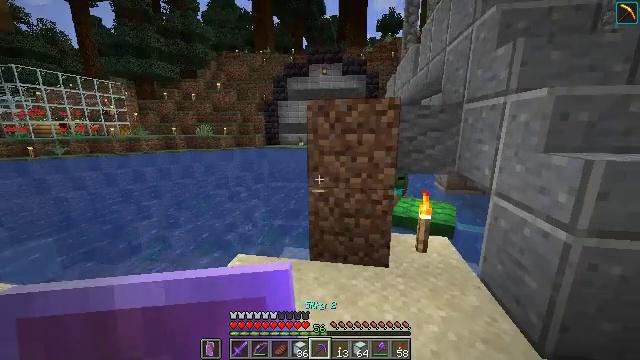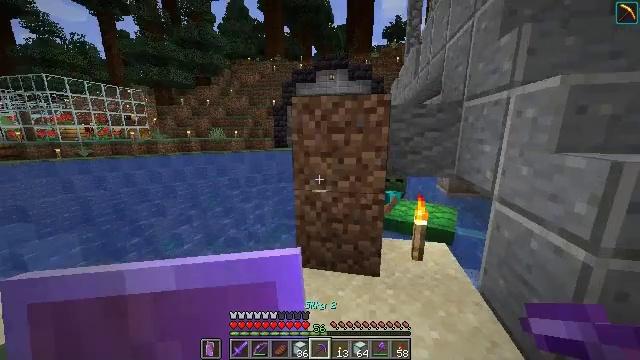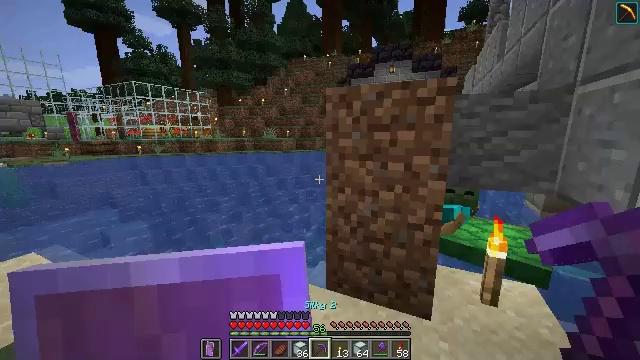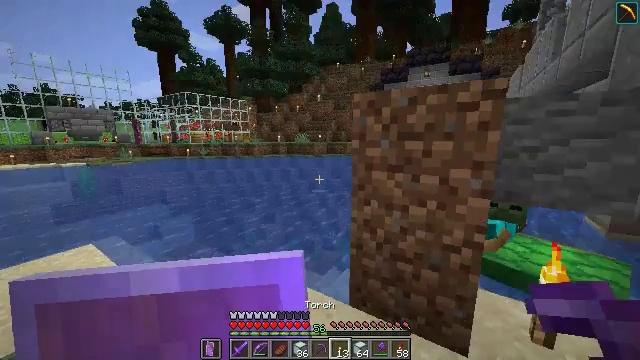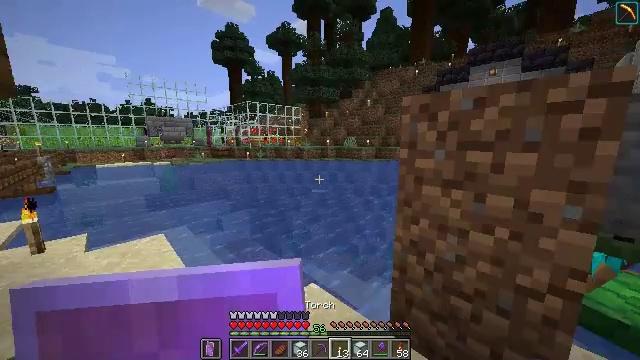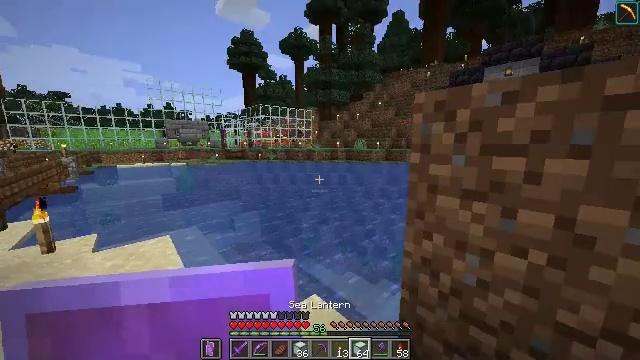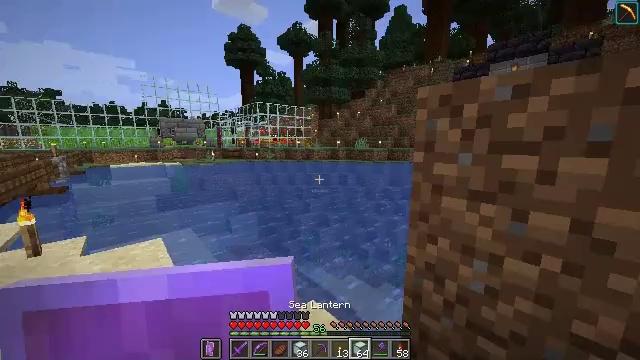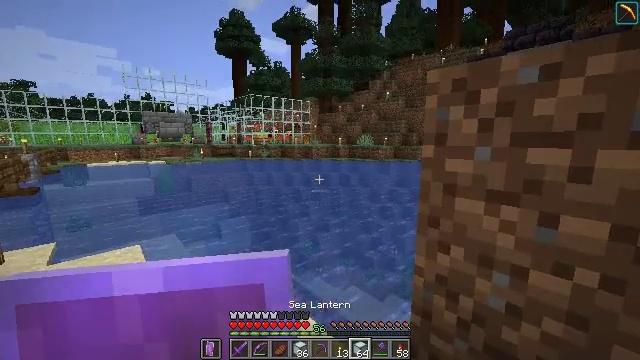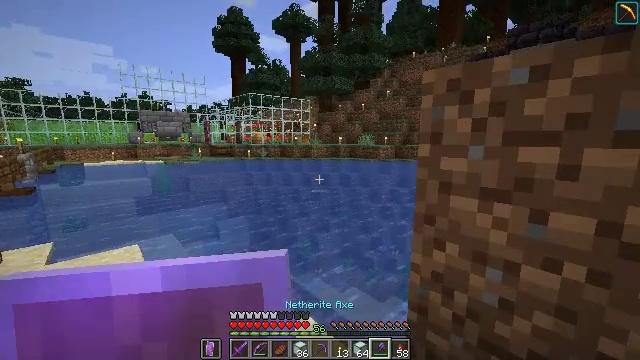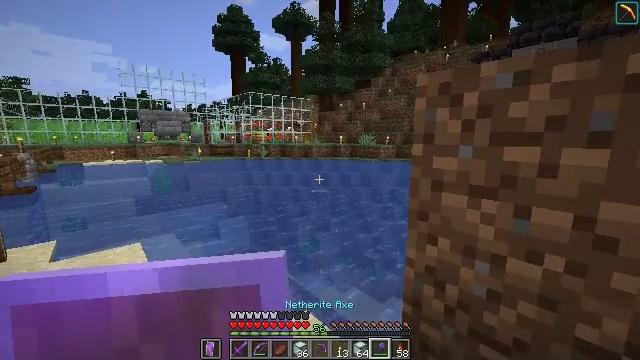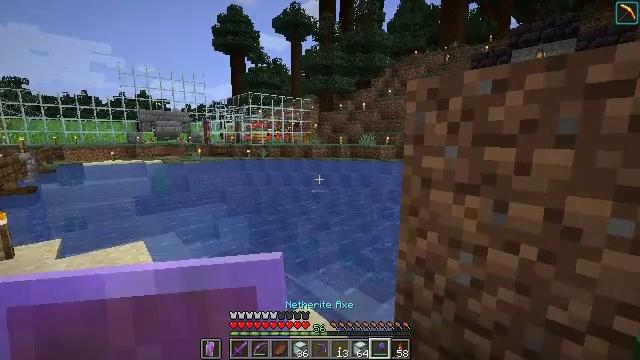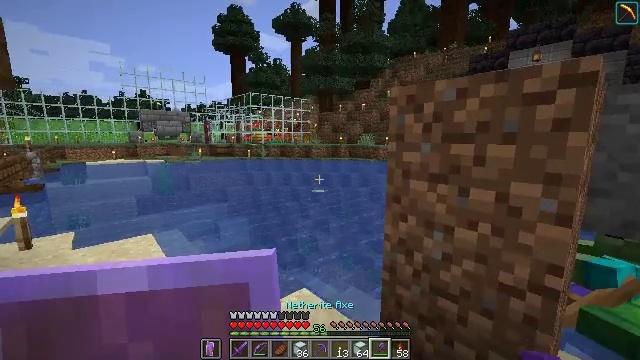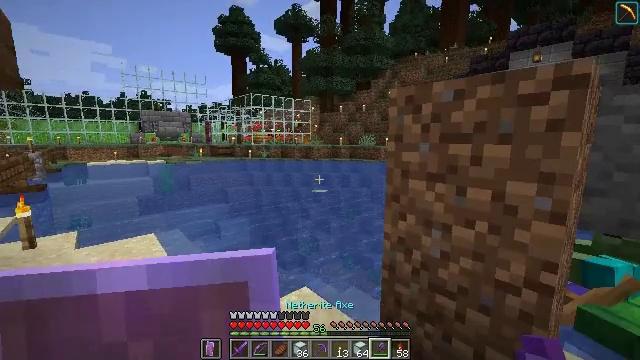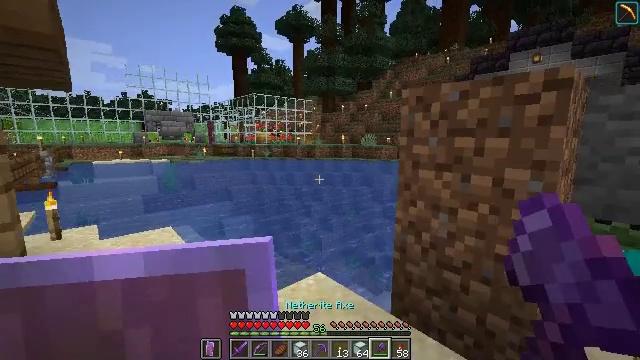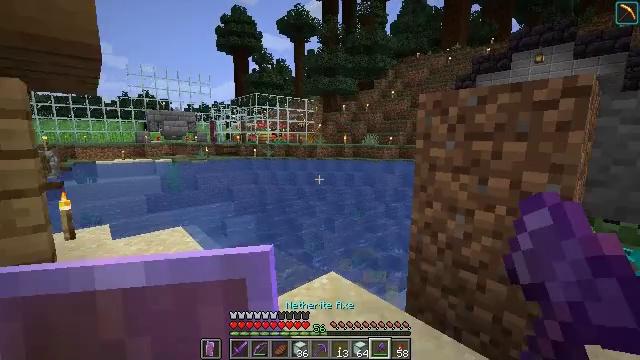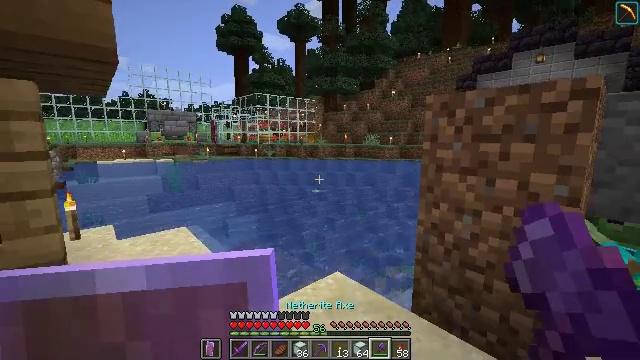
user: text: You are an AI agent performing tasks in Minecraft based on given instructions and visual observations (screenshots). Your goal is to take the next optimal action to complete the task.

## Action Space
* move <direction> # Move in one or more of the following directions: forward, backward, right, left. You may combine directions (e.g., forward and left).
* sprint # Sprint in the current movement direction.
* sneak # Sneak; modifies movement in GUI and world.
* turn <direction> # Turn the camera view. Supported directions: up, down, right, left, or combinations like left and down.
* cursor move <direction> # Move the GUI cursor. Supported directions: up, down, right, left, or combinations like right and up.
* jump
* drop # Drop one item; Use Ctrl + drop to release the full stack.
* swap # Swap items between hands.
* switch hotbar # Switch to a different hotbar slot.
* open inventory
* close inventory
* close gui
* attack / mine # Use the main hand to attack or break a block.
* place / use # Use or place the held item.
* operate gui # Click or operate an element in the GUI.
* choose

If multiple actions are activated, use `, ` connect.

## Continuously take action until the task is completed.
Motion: motion action
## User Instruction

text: Pick up the green carpet.
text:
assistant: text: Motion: move forward and move right, sprint, turn left
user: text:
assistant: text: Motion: move forward, sprint, turn left
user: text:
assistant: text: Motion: move forward, sprint, turn left
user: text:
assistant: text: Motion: move forward, sprint, turn left
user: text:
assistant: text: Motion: turn left
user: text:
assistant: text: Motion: no_op
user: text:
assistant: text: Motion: no_op
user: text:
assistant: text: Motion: move back
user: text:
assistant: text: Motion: move back
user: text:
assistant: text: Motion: move back
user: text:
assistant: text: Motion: move back
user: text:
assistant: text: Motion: move back and move left
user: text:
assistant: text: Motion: move left
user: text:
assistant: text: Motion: move left
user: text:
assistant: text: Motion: move left
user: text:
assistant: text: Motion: no_op
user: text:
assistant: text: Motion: no_op
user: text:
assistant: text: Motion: no_op
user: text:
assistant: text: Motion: no_op
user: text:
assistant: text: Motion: move forward, sprint
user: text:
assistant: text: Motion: move forward, sprint
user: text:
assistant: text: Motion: move forward, sprint
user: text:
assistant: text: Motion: move forward, sprint, turn right
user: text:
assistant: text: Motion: move forward, sprint, turn right
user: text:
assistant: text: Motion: move forward, sprint
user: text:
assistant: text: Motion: move forward, sprint
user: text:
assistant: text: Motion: move forward, sprint
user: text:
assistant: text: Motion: move forward, sprint
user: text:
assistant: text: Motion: move forward, sprint
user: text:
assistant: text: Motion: move forward, sprint